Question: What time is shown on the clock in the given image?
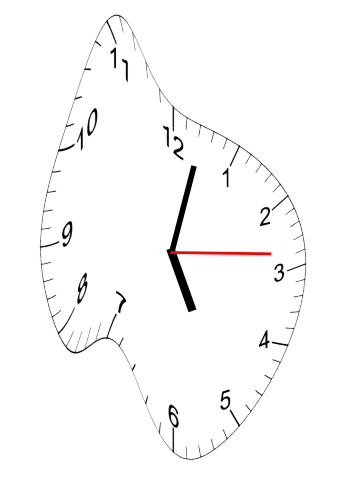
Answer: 05:02:14